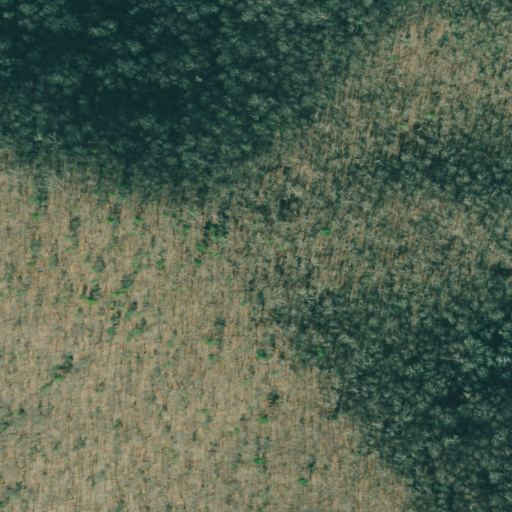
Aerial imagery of mountain in Georgia named Spaniards Knob containing deciduous forest and mixed forest